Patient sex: M
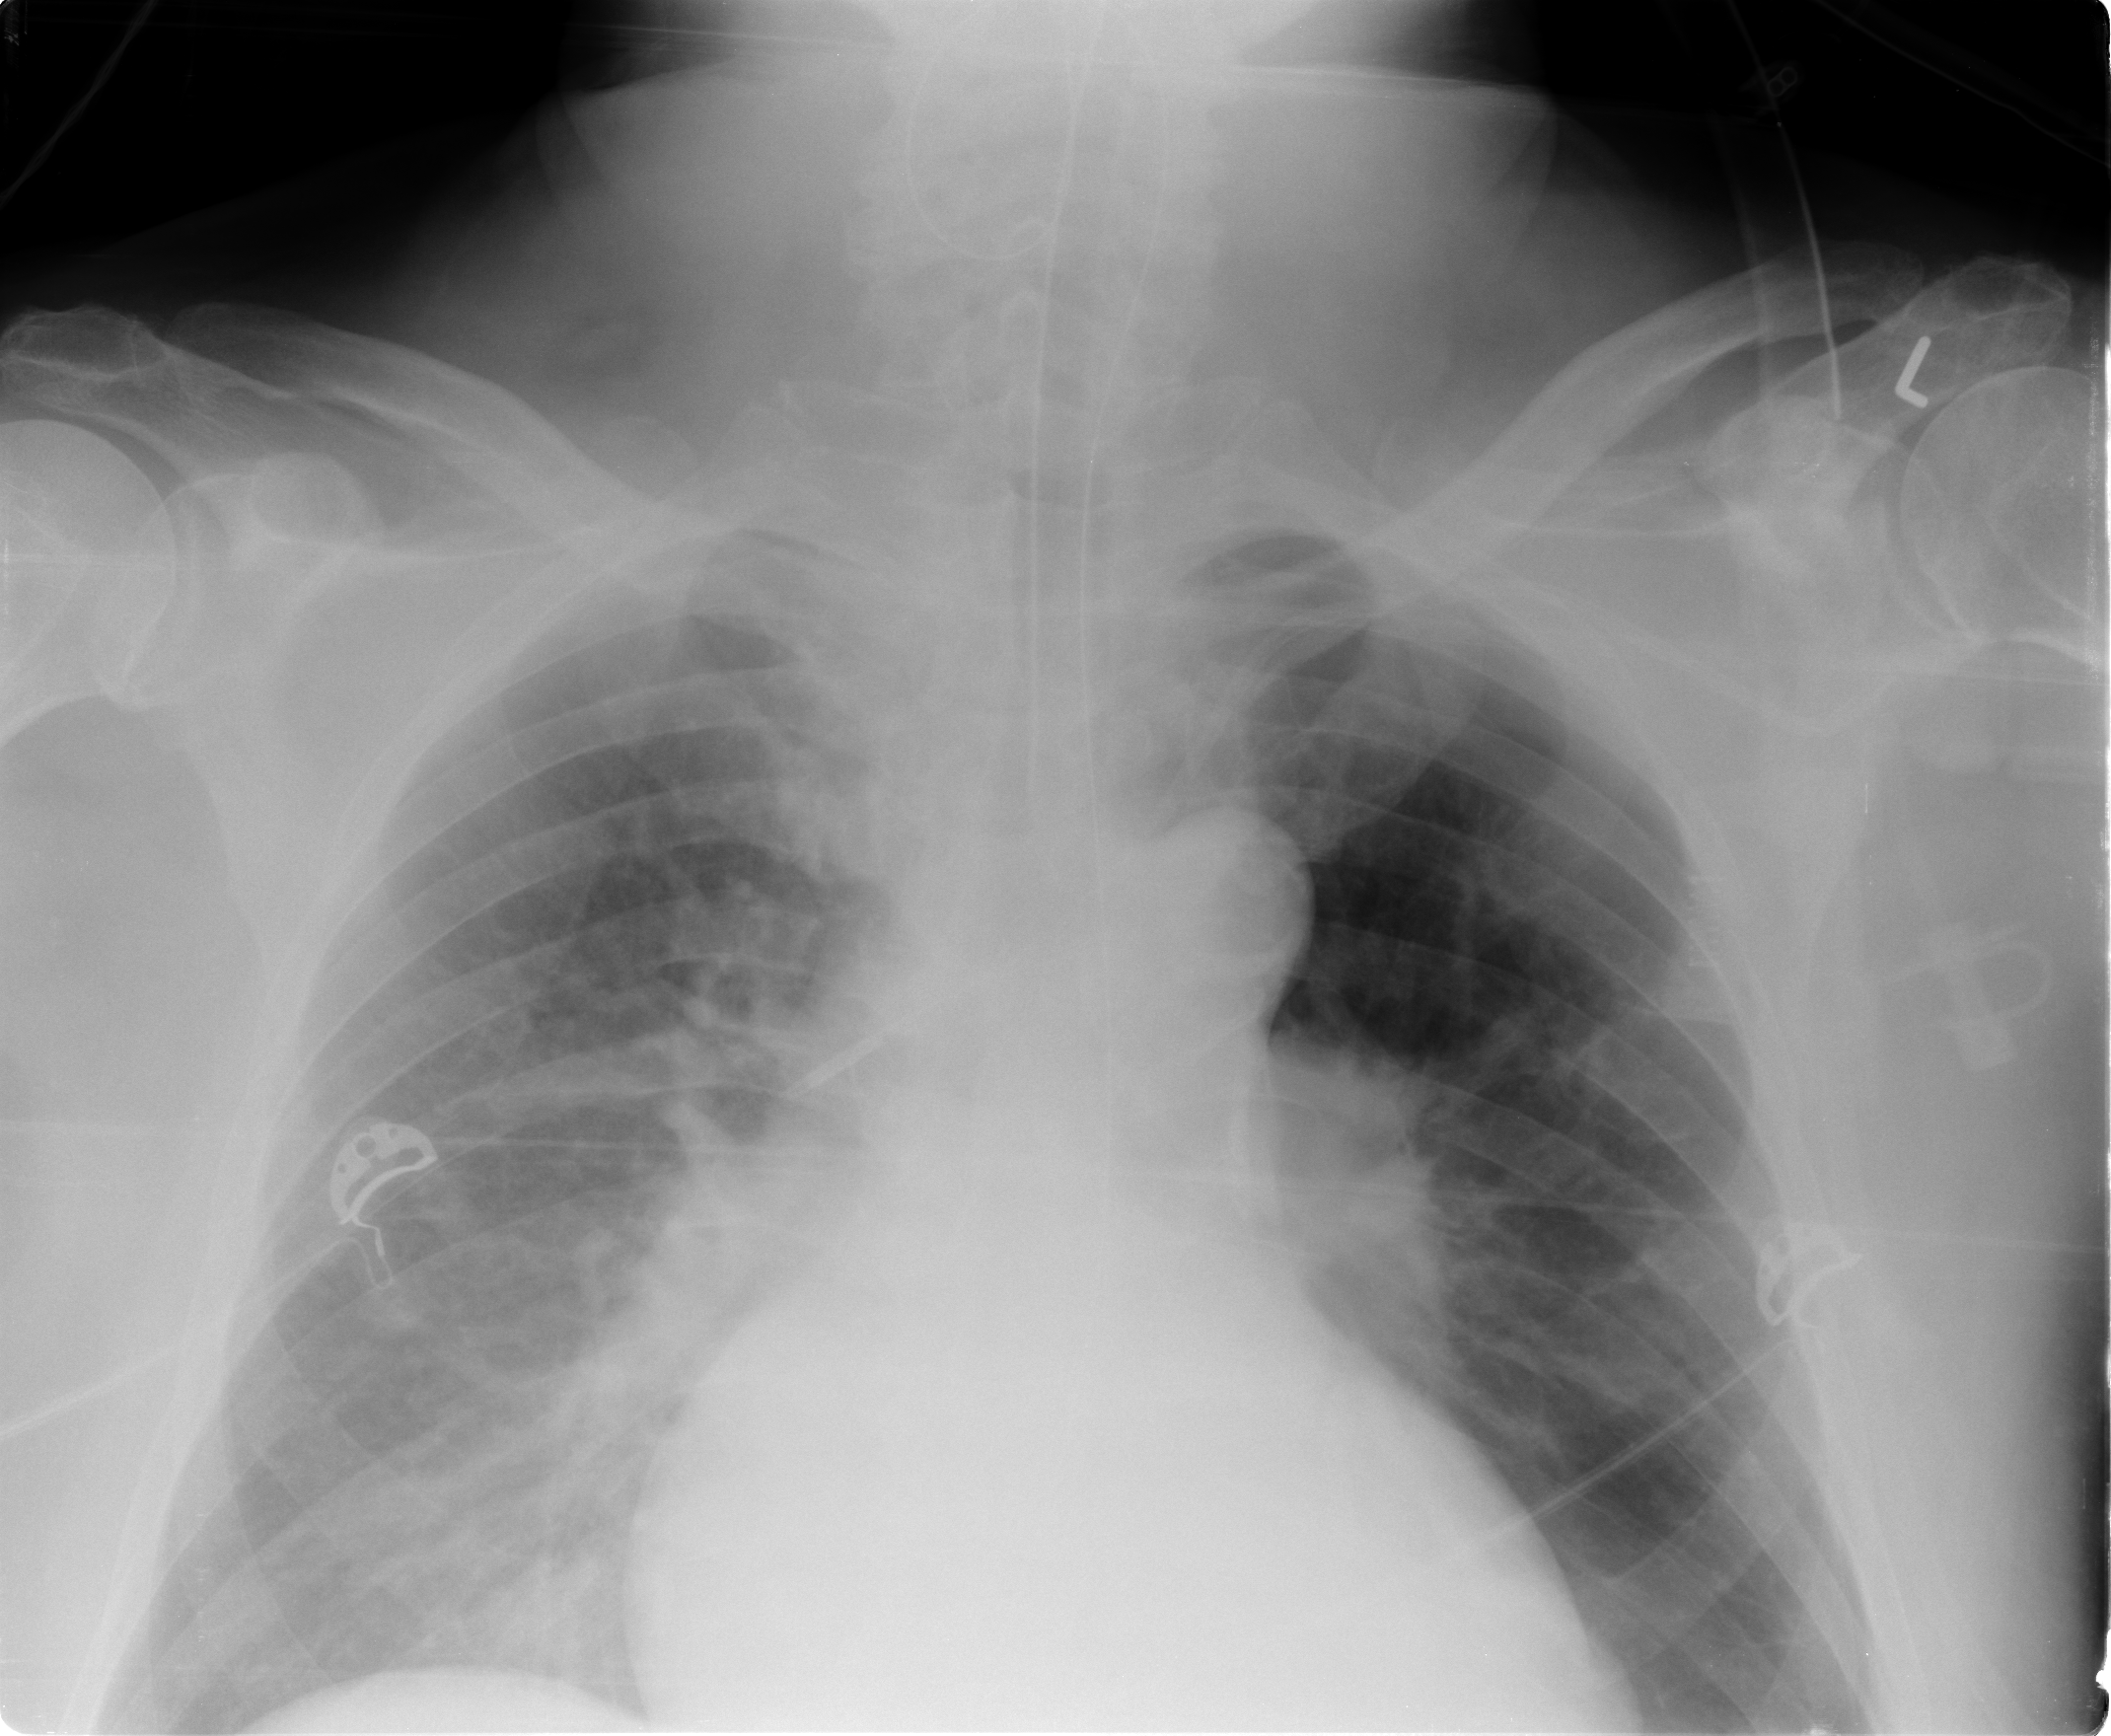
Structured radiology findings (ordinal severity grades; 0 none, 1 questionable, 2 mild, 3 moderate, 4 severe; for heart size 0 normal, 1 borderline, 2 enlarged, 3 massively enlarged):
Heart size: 2
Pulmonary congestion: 2
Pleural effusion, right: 0
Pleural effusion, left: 1
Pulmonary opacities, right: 2
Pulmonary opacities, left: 2
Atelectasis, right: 2
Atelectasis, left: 2